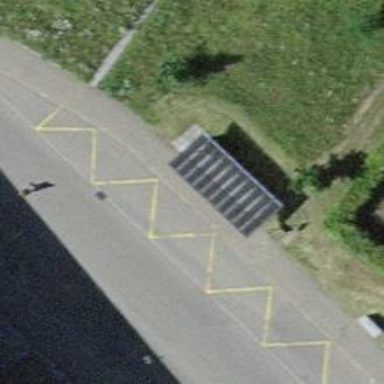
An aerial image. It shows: Platform with shelter for public transport.